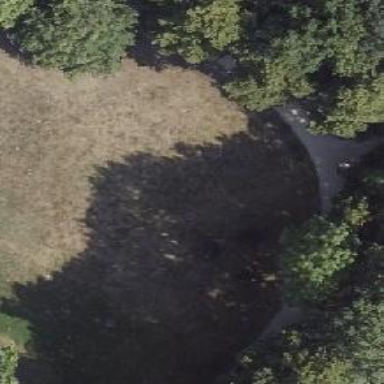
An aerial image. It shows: Deciduous broadleaved tree in park.